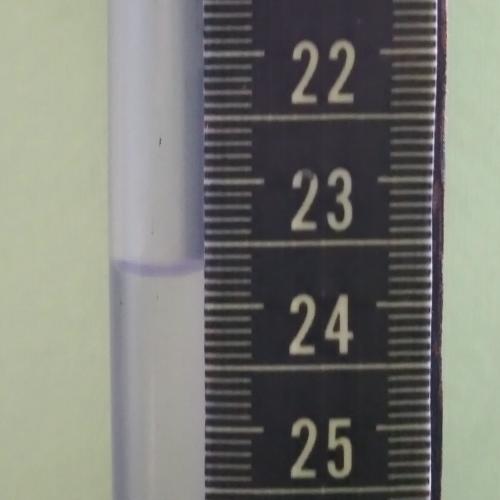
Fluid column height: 23.7 cm